Question: '''
var d=DateTime.Parse("03-02-2013");
Console.Write(d.Month); //2
'''
1) How does 'Dateime.parse' knows that :
'-' is the separator ? the '-' is not a standard separator (<URL>
2)How does it knows that the month is '2' and not '3' ? is it by the regional settings ? ( I changed my regional settings and it wasn't changed)... I try to find a reference with MSDN but couldn't find any.
This is my DateTimeFormatInfo.CurrentInfo data :

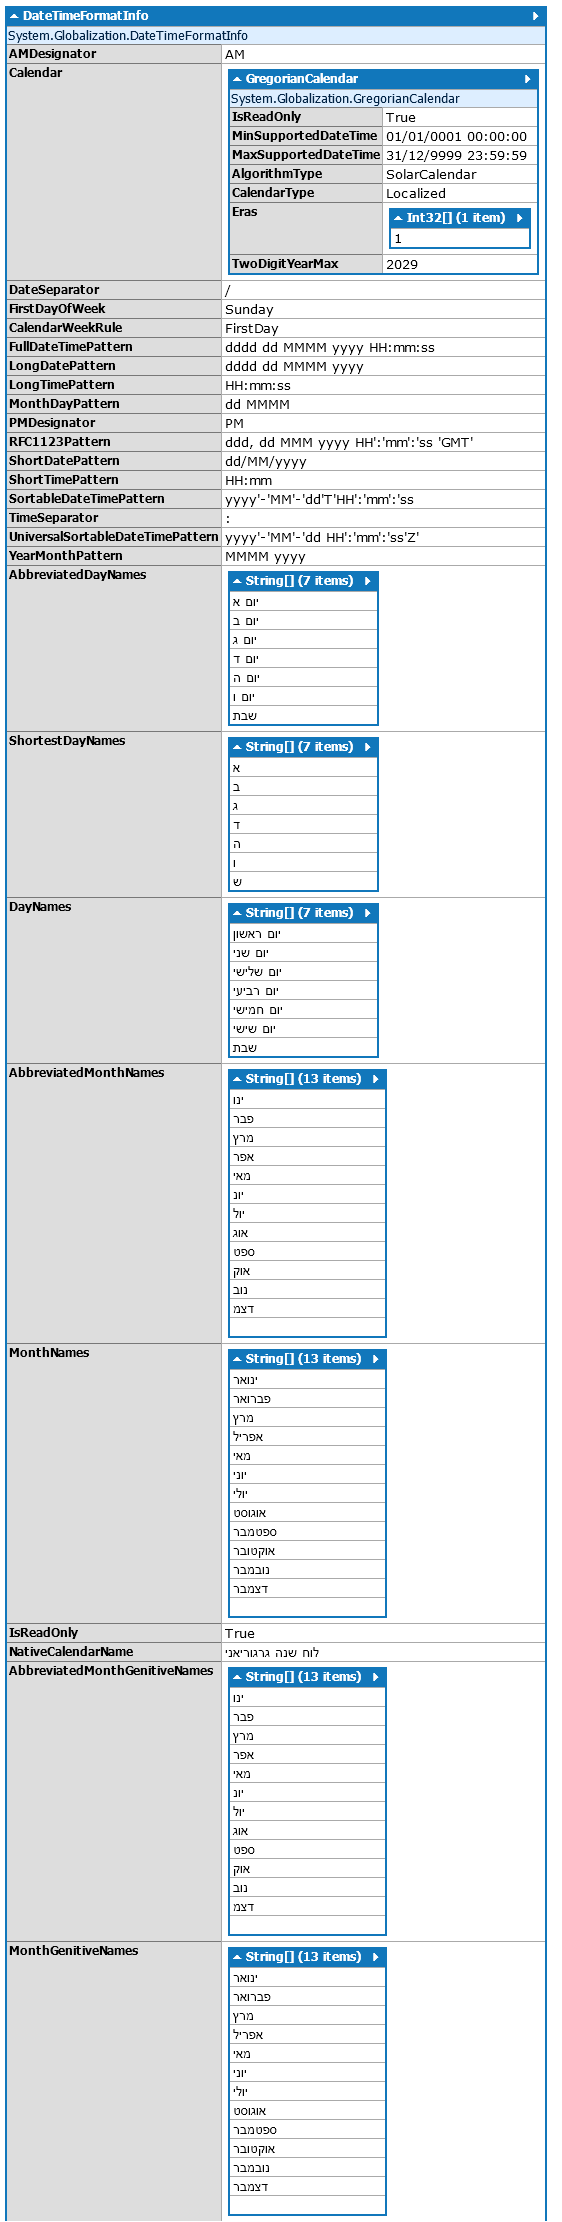
Answer: 'DateTime.Parse' as opposed to 'DateTime.ParseExact' tries to do a best effort to parse your date. This means that it allows a number of different date separators including '/', '-', '.' and '' (space). However, the sequence of the components of the date is still inferred from 'DateTimeFormatInfo.CurrentInfo' which in your case 'dd/MM/yyyy' meaning that the day comes before the month.
So with your Hebrew culture 'DateTime.Parse("03-02-2013")' return February 3 2013 while calling 'DateTime.Parse("03-02-2013", CultureInfo.InvariantCulture)' would return March 2 2013 because the invariant culture is based on the 'en-US' culture which has the month before the day.
Exactly how 'DateTime.Parse' behaves is a bit hard to figure out so . I believe that 'DateTime.Parse' will try to look for various formats which may include 'D', 'd', 'y', 'T', 't' and also the pattern defined by 'DateTimeFormat.MonthDayPattern'. Given a 'DateTimeFormatInfo' you can get all the patterns using this code:
'''
new[] { 'D', 'd', 'y', 'T', 't' }
.SelectMany(p => dateTimeFormatInfo.GetAllDateTimePatterns(p))
.Concat(new[] { dateTimeFormatInfo.MonthDayPattern })
'''
For the Hebrew culture I get the following list:
This list includes 'dd-MM-yyyy', but again, this list may not be entirely accurate.